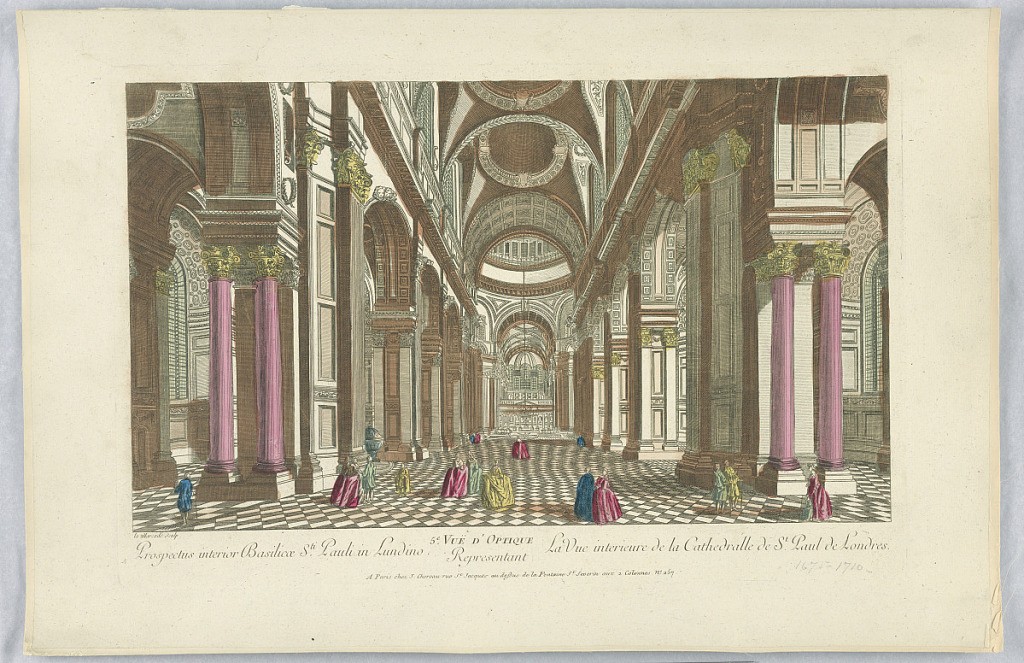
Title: Peep-Show Print
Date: mid-18th century
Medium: Engraving and brush and wash on paper
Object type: Print
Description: Peep-show print